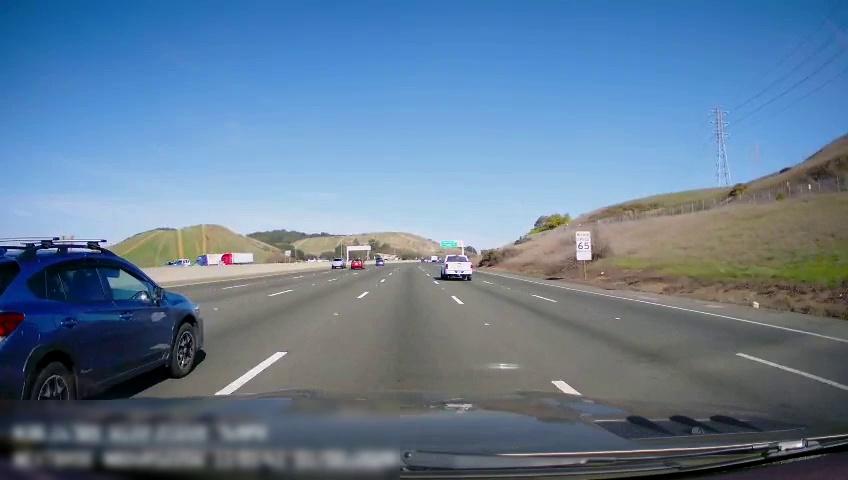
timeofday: Day
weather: Sunny
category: Drivable Space
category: Vehicles | Truck
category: Vehicles | Van
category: Vehicles | Car
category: Vehicles | SUV
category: Vehicles | Truck
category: Vehicles | Car
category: Vehicles | Truck
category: Vehicles | Car
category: Lanes | Alternate Lane
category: Lanes | Alternate Lane
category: Lanes | Alternate Lane
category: Lanes | Current Lane
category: Lanes | Current Lane
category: Lanes | Alternate Lane
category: Lanes | Alternate Lane
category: Traffic | Signs
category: Traffic | Signs